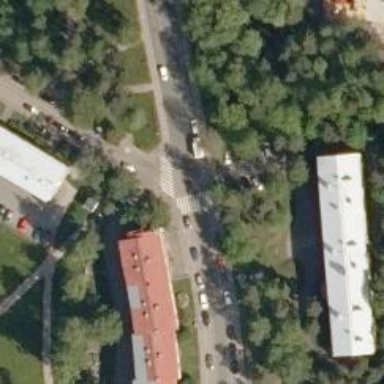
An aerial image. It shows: Road with "give way" sign.